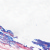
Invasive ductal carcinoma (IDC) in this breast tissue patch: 0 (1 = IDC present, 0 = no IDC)